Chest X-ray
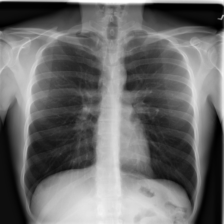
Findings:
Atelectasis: negative
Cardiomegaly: negative
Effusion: negative
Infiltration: negative
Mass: negative
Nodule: negative
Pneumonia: negative
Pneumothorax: negative
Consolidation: negative
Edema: negative
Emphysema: negative
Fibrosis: negative
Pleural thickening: negative
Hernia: negative